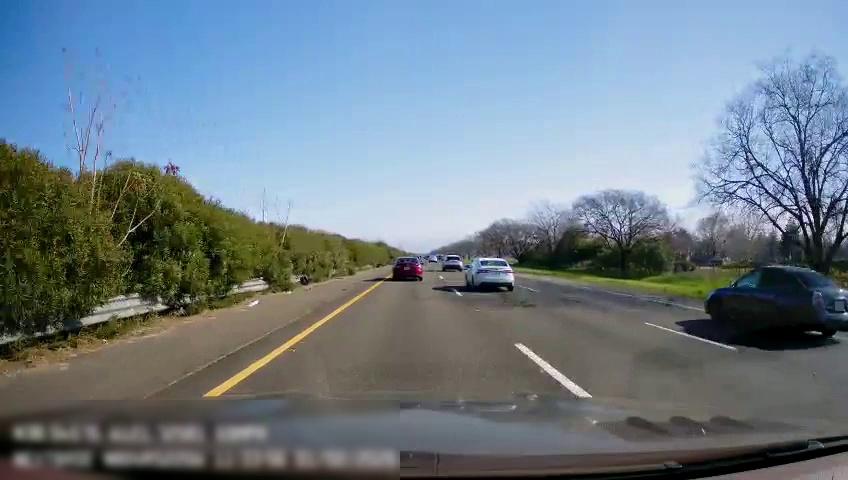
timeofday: Day
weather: Sunny
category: Drivable Space
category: Vehicles | Car
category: Vehicles | Car
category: Vehicles | Car
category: Vehicles | Car
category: Lanes | Current Lane
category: Lanes | Current Lane
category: Lanes | Alternate Lane
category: Lanes | Alternate Lane